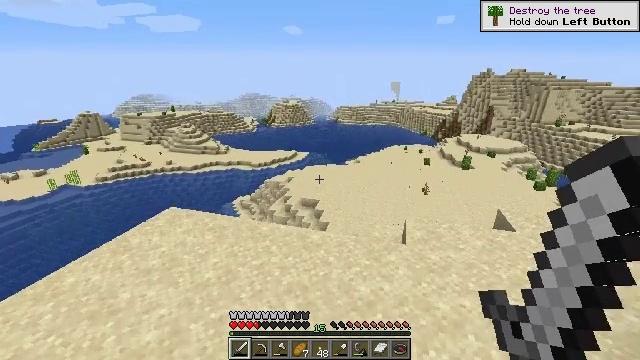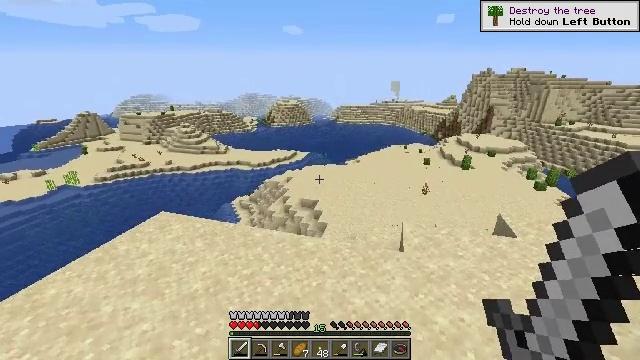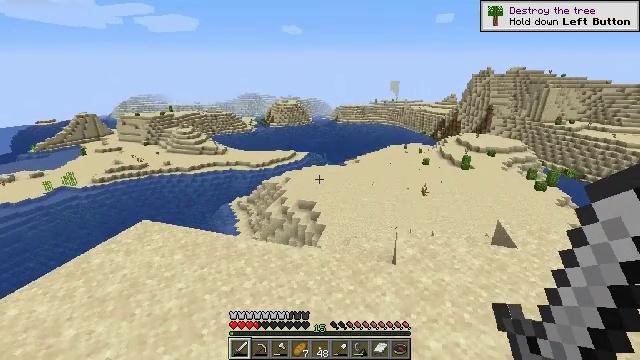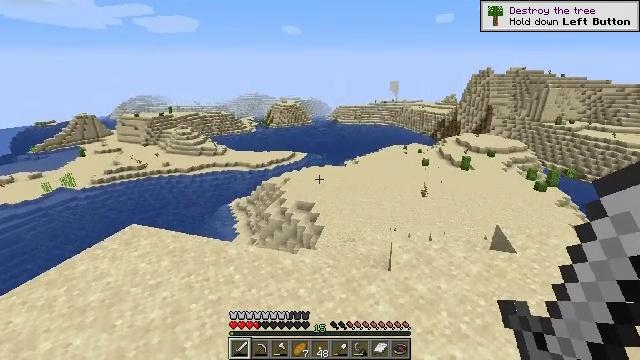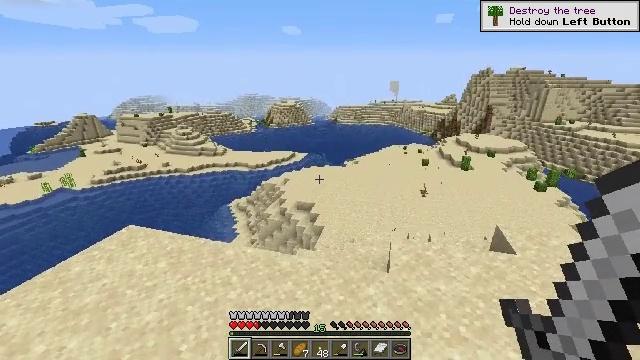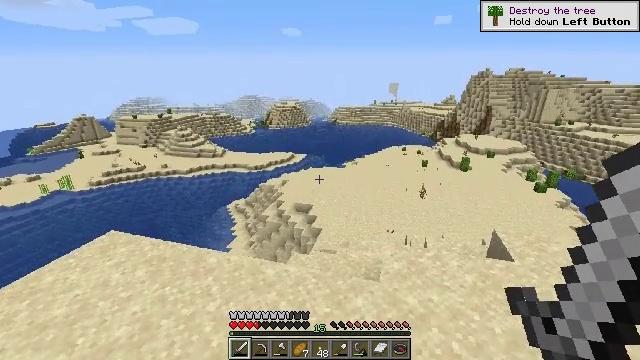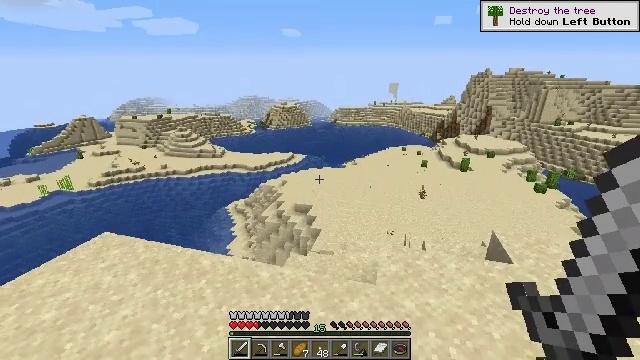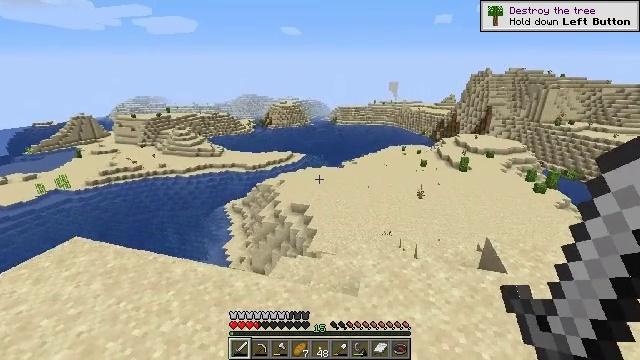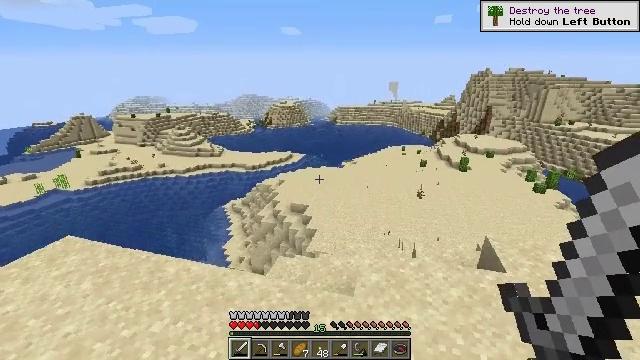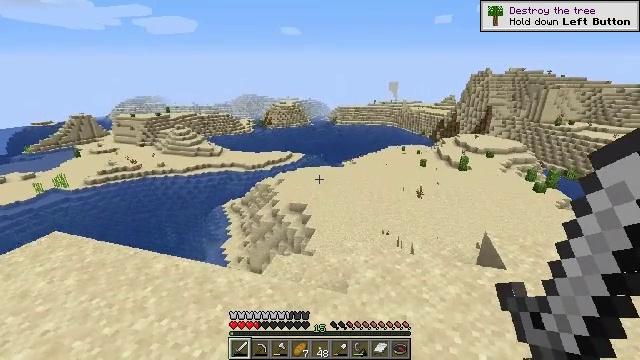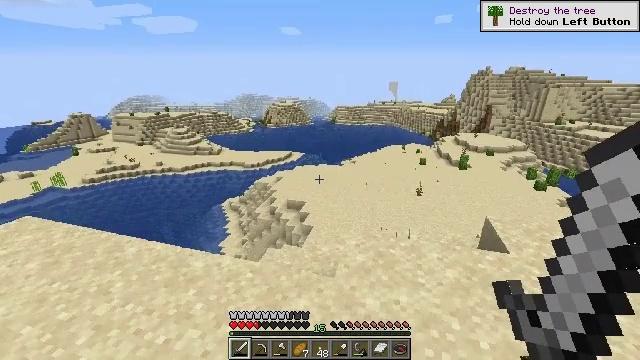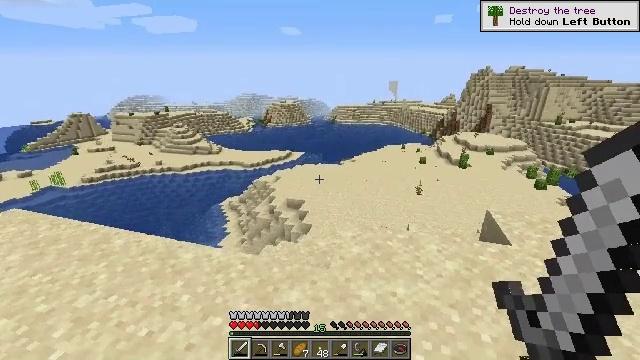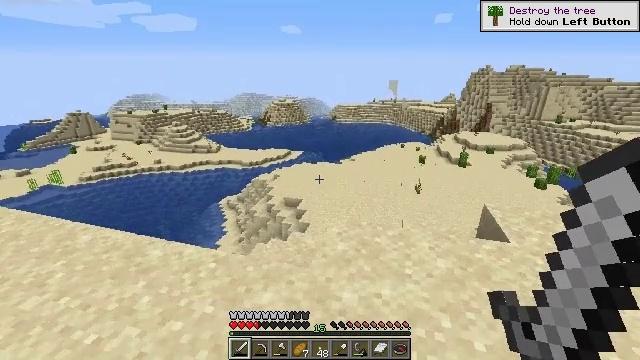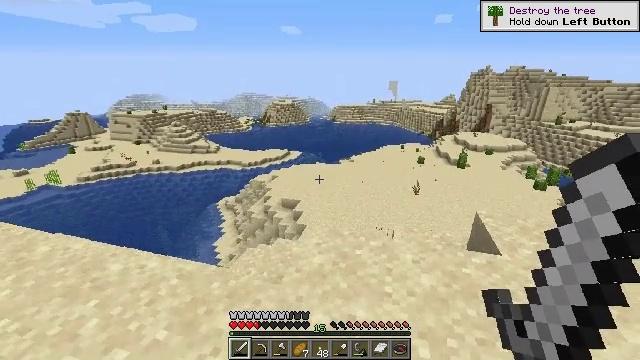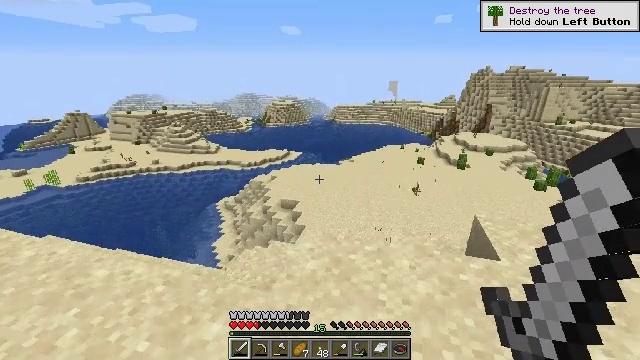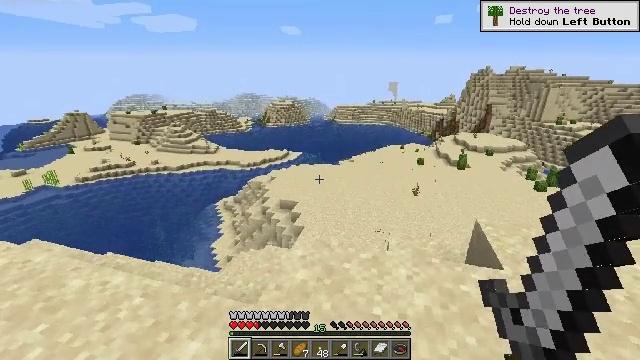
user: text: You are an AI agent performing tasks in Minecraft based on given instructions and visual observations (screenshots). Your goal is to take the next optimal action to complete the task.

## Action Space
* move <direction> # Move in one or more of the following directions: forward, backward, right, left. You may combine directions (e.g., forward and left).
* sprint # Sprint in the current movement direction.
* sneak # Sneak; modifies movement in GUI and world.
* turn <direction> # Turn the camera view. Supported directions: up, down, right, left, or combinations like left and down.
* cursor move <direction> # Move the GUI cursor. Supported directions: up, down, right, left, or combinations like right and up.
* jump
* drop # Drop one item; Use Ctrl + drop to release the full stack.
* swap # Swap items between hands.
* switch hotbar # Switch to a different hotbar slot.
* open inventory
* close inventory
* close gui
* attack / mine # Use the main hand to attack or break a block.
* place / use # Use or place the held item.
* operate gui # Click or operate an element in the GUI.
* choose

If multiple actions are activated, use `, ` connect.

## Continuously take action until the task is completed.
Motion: motion action
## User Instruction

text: Collect the dead bush from dry areas.
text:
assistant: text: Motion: move forward and move right
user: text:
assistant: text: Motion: move forward and move right
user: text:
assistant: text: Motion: move forward and move right
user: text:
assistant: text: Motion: move forward and move right
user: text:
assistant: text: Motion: move forward and move right
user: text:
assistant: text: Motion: move forward and move right
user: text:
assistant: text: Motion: move forward and move right
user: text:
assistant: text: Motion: move forward and move right
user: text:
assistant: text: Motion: move forward and move right
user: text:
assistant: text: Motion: move forward and move right
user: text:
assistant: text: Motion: move forward and move right
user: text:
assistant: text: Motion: move forward and move right
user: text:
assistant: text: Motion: move forward and move right
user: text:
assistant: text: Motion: move forward
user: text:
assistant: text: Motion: move forward
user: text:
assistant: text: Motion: move forward
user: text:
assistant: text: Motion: move forward
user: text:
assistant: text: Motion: move forward
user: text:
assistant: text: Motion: move forward
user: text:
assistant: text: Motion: move forward
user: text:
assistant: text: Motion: move forward
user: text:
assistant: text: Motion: move forward
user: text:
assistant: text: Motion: move forward
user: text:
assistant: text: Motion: move forward, turn right
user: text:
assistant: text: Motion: move forward, turn right
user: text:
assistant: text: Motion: move forward, turn right
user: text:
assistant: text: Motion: move forward, turn right
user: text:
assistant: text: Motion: move forward, turn right
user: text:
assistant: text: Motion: move forward
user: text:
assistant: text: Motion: move forward